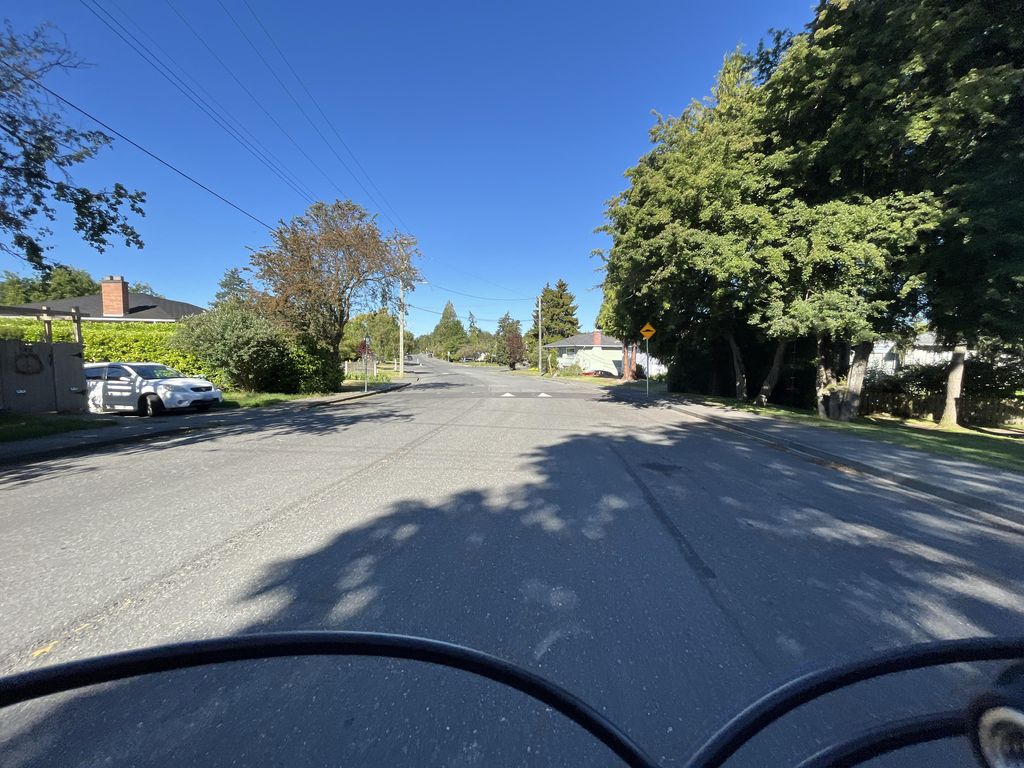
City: victoria